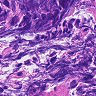
Metastatic tissue present: no